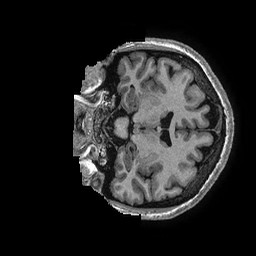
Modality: T1w
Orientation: coronal
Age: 50
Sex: female
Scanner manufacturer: ge
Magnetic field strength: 3 T
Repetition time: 0.006952 s
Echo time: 0.00292 s